Question: categories tree

I have the category tree as above, the child of each item has a parent path like this example:
_ Category article 6 - parent: '/category-article-4'
_ Category article 8 - parent: '/category-article-4/category-article-6'
_...
I'm using javascript.
How can I check if the item has a child, and the loop continues to find the next child?
Look forward to your help?
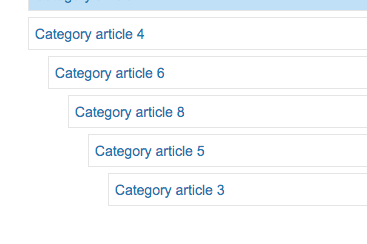
Answer: This function will help to loop through all objects and nested objects to define whether it has nested objects or not.
'''
var findObjectByLabel = function(obj) {
if(!obj.child) return obj;
return findObjectByLabel(obj.child);
};
var test = findObjectByLabel(categoryTree);
console.log(test);
'''